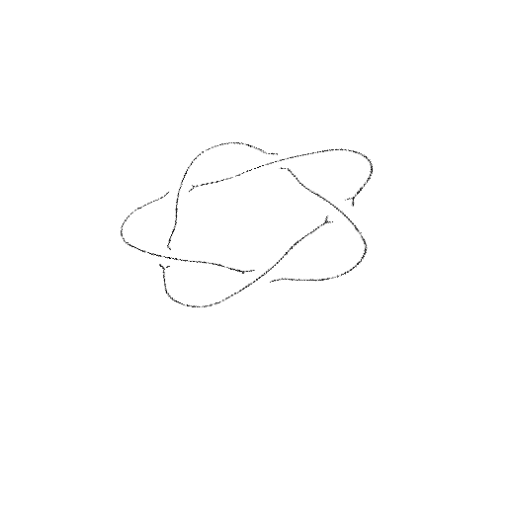
Crossing number: 5